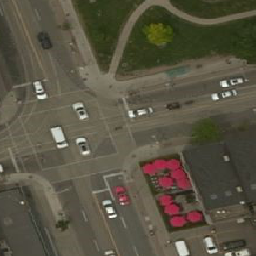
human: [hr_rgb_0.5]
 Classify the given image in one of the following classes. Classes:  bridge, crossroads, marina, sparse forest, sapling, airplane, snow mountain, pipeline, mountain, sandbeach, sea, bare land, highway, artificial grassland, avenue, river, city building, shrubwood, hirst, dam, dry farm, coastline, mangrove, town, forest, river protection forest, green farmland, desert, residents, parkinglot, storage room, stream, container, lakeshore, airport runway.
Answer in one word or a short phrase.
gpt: crossroads